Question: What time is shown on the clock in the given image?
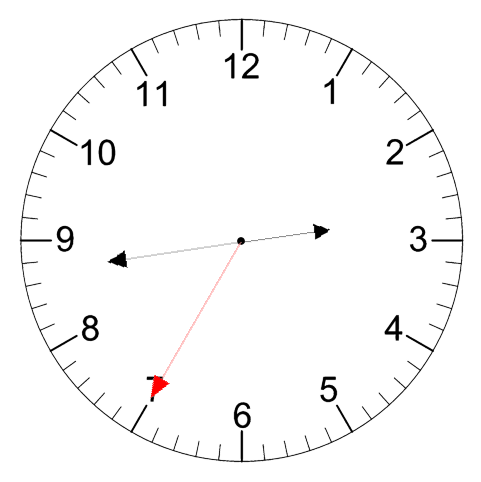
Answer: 02:43:35